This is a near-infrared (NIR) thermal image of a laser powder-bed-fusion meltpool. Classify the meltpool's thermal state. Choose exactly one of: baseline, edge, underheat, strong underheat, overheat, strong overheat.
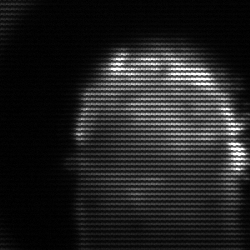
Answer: baseline